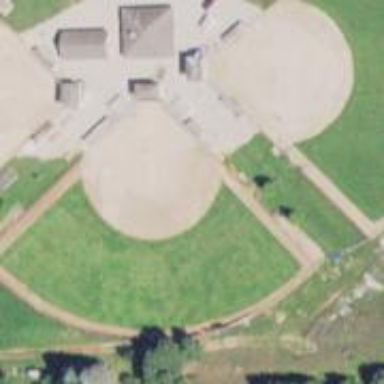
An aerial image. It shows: Baseball pitch for leisure and sports activities.